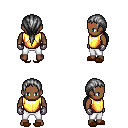
a pixel art fantasy rpg character, male body template, human, dark skin, gold chest armor, white pants, gray ponytail hairstyle, metal gloves, brown slippers, four views (front, back, left, right), 2x2 character sprite sheet, small pixel art, hard edges, no anti-aliasing